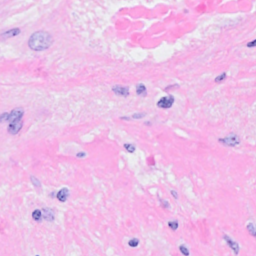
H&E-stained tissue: Breast